Question: This question is almost the same as <URL> except about the new NVIDIA Nsight IDE with CUDA 5 for Linux.
I have a PyCUDA Python script that I'd like to profile using fancy Nsight.
I set up a Build External Tools Configuration, pointing to the example script (with executable permissions, included below). I can then run this, and see the printouts in the Console. Then I go to Profile mode and click Run -> Profile---I see the printouts in the Console but no profiler information visible. How do I get the timing plots and occupancy calculators and NVIDIA's suggestions for my code that appear when I run a C/CUDA program in Nsight?
Total IDE noob here (mostly command-line), sorry if my question doesn't include key information. Ubuntu 11.10, PyCUDA 2012.1.

example.py:
'''
#!/usr/bin/env python
import pycuda.autoinit
import pycuda.driver as drv
import numpy
from pycuda.compiler import SourceModule
mod = SourceModule("""
__global__ void multiply_them(float *dest, float *a, float *b)
{
const int i = threadIdx.x;
dest[i] = a[i] * b[i];
}
""")
multiply_them = mod.get_function("multiply_them")
a = numpy.random.randn(400).astype(numpy.float32)
b = numpy.random.randn(400).astype(numpy.float32)
dest = numpy.zeros_like(a)
multiply_them(
drv.Out(dest), drv.In(a), drv.In(b),
block=(400,1,1), grid=(1,1))
print "error:", numpy.sum(numpy.abs(dest - a*b).ravel())
print "Done"
#pycuda.autoinit.context.detach() # seems to break PyCUDA 2012.1
'''
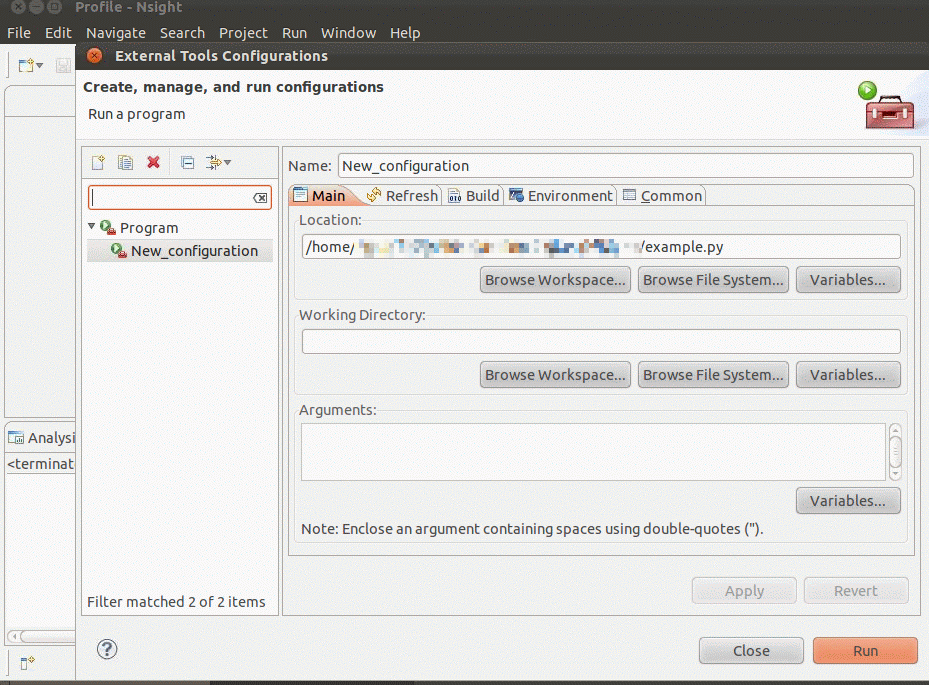
Answer: I used 'nvvp' to get the timeline and the program analysis. Just 'chmod 755' the script and add a '#!/usr/bin/env python' at the top and give it to nvvp.